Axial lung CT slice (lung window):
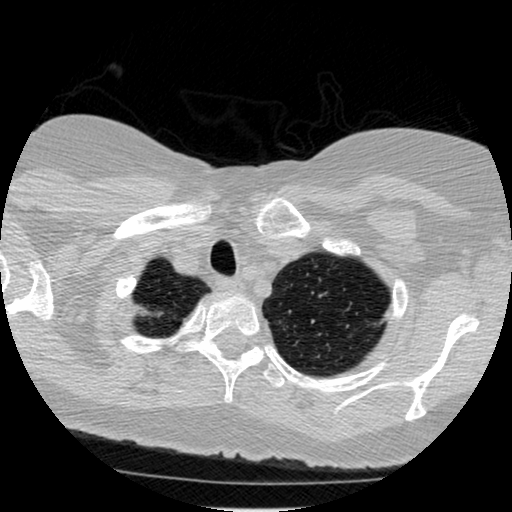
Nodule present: no